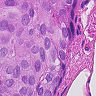
Metastatic tissue present: yes